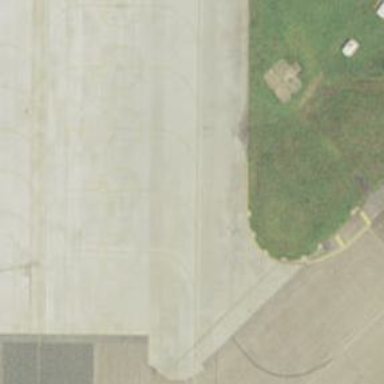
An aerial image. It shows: View of taxiway at the airport.